Interaction volume radius: 10 \u00c5
Interaction volume height: 10 \u00c5
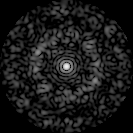
Disorder parameter: 0.8082